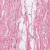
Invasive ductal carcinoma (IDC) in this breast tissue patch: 0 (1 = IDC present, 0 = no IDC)